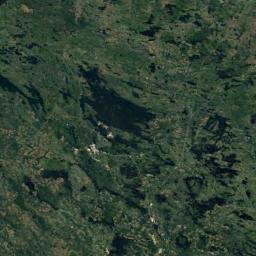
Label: wetland